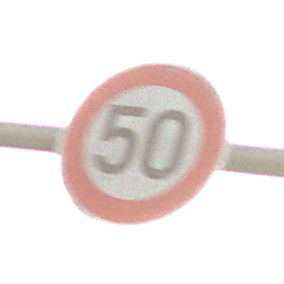
Verkehrszeichen: Geschwindigkeit50
Umgebung: Outdoor, Nature
Tageszeit: SunriseSunset
Wetter: PartlyCloudy
Licht: Natural
Jahreszeit: NotSpecified
Kontrast: LowContrast